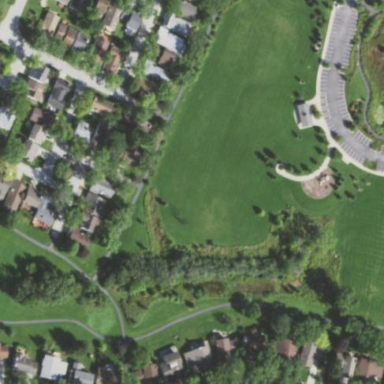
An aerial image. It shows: Park.